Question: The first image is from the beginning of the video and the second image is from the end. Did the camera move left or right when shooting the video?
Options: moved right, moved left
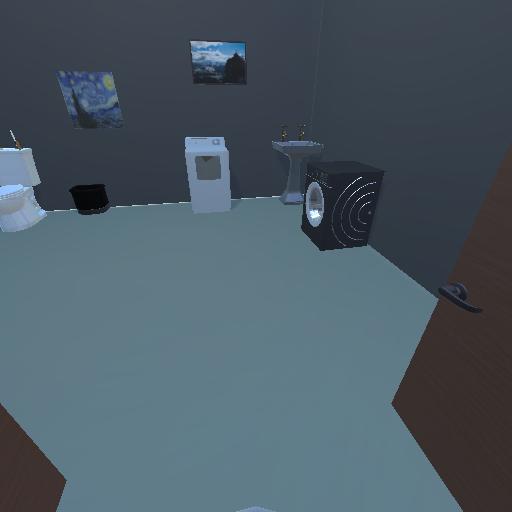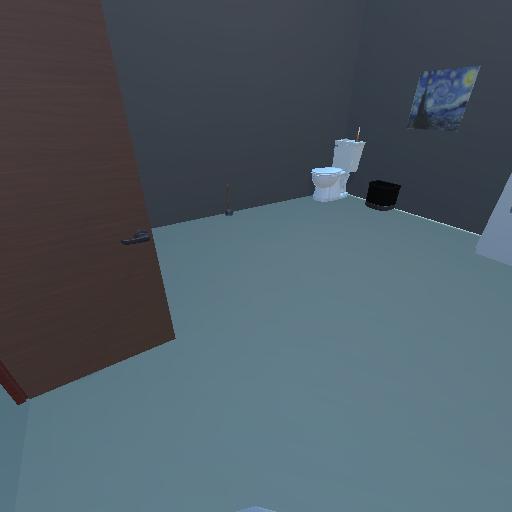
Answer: moved right